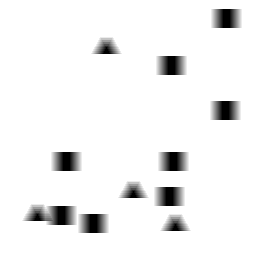
Squares: 8
Triangles: 4
Stars: 0
Total shapes: 12